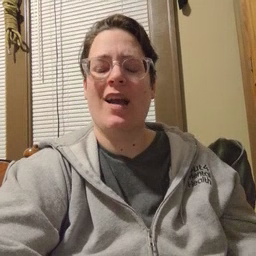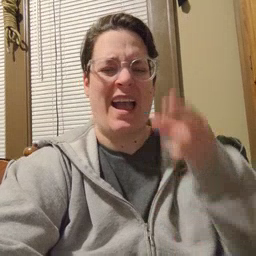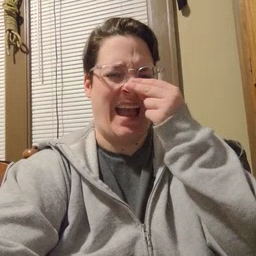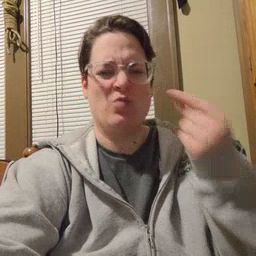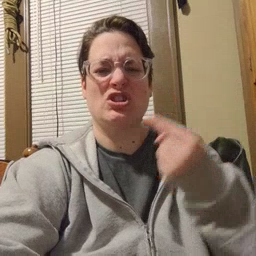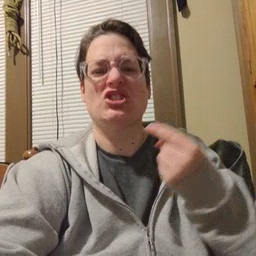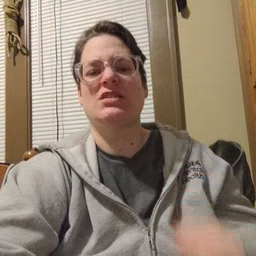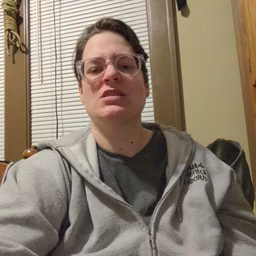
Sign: owie